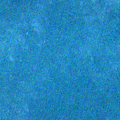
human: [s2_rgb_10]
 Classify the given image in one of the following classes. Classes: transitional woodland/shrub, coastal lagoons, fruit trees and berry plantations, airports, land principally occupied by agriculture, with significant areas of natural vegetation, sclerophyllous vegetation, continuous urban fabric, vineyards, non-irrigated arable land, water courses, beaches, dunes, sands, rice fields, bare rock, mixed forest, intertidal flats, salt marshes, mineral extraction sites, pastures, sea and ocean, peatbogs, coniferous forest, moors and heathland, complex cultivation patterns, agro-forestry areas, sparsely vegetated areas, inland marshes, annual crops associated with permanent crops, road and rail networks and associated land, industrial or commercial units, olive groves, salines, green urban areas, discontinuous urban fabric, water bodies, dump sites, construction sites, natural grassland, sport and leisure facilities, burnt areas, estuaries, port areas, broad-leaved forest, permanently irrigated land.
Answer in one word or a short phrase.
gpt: sea and ocean